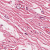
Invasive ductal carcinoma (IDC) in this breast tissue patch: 0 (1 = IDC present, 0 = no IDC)